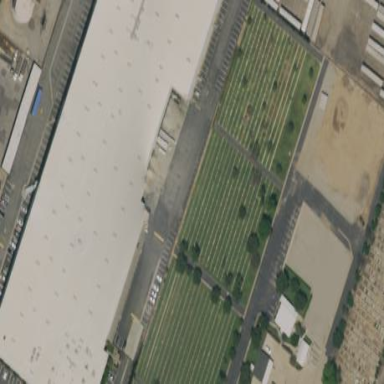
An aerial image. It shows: Warehouse building.